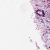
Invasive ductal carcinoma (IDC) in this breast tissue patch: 1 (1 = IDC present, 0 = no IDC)